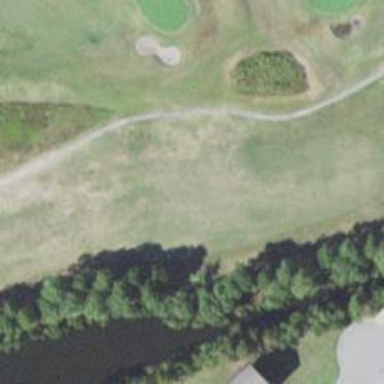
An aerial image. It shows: View of golf hole.